Aerial crown-view tile of a tropical tree (Barro Colorado Island, Panama), acquired 20250616:
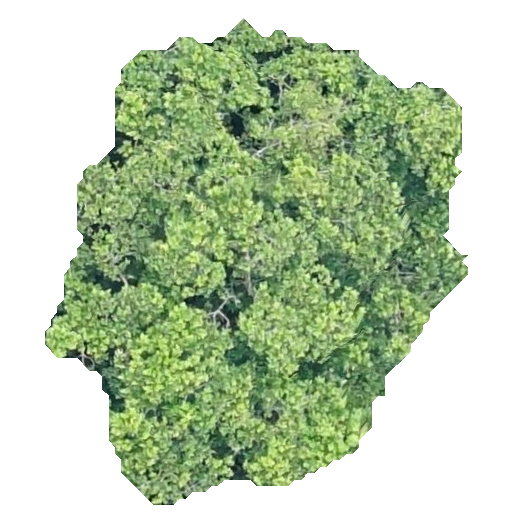
Species: Anacardium excelsum
GBIF accepted scientific name: Anacardium excelsum
Crown area: 206.585 m²